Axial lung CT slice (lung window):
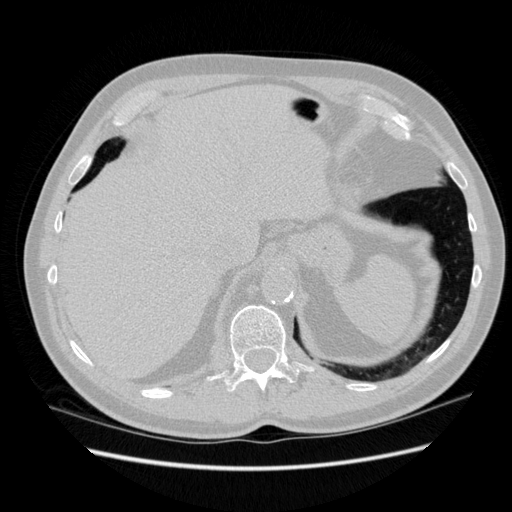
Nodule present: no